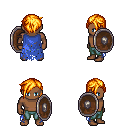
a pixel art fantasy rpg character, male body template, human, dark skin, blue tattered cape, teal pants, light blonde pixie cut hairstyle, shield, four views (front, back, left, right), 2x2 character sprite sheet, small pixel art, hard edges, no anti-aliasing